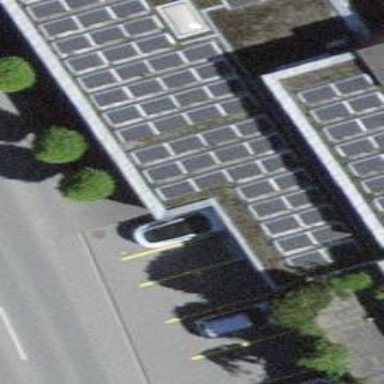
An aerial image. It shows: Charging station.